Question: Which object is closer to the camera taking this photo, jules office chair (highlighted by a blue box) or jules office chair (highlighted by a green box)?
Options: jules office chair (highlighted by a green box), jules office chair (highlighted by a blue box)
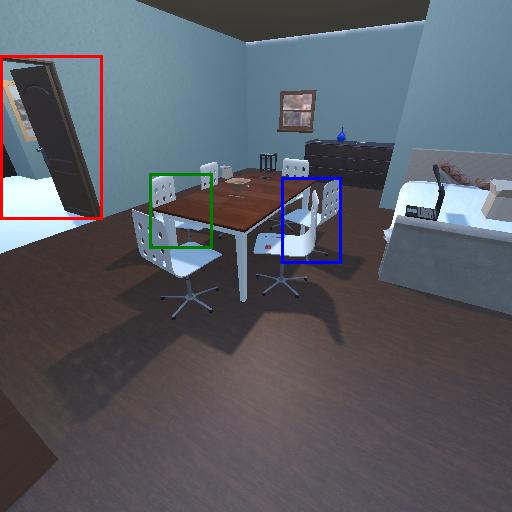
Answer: jules office chair (highlighted by a green box)